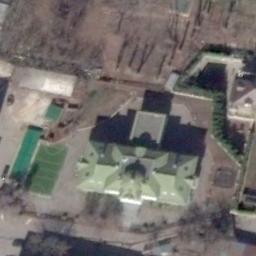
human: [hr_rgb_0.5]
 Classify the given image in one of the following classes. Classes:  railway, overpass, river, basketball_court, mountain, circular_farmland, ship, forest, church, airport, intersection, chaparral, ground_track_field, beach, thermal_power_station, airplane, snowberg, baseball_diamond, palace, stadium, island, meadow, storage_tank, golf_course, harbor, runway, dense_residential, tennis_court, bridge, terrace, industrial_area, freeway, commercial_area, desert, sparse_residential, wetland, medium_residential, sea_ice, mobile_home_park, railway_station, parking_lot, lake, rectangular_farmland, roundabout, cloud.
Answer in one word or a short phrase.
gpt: church